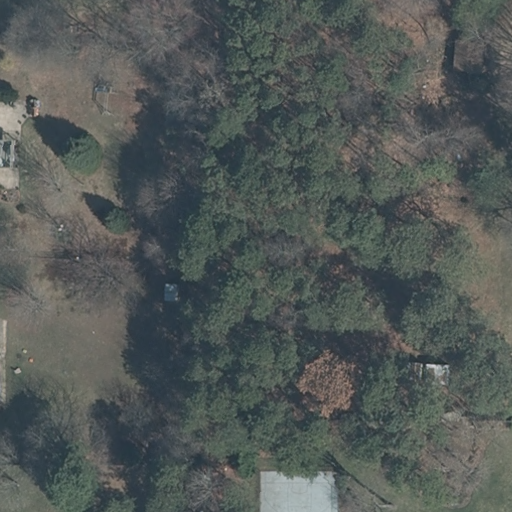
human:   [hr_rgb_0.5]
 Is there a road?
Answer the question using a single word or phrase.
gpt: no

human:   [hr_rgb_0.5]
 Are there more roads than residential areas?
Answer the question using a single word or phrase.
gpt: no

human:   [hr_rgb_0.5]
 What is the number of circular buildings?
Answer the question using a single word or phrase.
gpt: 0

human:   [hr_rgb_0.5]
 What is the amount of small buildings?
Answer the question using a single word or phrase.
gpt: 1

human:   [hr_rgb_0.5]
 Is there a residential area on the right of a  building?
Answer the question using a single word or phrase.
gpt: yes

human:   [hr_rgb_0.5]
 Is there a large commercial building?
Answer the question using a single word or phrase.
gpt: no

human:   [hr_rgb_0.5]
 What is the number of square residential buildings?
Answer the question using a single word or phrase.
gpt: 0

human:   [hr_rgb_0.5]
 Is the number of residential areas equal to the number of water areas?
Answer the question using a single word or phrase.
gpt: no

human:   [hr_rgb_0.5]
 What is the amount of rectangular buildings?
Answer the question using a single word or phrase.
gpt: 3

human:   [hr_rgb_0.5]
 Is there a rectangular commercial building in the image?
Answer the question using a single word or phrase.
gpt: no

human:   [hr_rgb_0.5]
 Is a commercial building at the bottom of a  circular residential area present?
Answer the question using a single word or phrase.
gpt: no

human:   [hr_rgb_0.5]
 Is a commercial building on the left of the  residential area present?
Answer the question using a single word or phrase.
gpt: no

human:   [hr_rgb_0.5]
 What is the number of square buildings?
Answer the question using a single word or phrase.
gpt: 0

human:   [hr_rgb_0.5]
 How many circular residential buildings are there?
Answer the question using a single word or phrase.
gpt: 0

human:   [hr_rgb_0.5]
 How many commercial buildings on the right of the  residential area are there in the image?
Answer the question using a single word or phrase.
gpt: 0

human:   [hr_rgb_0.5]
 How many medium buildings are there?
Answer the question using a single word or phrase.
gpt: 3

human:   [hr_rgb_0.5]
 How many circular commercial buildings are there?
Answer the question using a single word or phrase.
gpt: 0

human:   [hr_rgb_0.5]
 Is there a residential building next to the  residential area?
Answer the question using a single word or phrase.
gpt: yes

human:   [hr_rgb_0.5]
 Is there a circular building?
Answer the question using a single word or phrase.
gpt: no

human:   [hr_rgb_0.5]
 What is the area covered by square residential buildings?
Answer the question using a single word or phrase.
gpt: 0m2

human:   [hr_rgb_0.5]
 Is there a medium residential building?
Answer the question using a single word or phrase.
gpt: yes

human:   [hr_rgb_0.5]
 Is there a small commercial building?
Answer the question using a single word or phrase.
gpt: no

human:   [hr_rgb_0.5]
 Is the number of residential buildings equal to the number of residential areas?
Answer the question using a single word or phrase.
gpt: no

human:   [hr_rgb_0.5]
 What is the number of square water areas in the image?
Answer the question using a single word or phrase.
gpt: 0

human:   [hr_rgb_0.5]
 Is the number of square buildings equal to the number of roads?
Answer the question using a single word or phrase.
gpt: yes

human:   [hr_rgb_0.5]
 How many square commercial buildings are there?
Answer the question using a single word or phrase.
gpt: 0

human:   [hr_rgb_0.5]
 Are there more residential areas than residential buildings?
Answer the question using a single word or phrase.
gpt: no

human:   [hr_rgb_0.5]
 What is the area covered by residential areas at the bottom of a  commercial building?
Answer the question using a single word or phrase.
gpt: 0m2

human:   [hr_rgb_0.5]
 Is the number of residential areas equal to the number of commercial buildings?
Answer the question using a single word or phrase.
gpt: no

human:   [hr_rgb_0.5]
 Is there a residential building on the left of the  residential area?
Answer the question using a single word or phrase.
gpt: yes

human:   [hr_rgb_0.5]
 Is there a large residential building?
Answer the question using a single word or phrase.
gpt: no

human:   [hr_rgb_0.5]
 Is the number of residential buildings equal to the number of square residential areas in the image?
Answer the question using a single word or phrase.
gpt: no

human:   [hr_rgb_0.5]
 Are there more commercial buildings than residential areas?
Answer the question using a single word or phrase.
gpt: no

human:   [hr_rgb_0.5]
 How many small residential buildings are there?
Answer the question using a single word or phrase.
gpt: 0

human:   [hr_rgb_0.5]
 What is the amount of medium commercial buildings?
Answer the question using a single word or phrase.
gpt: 0

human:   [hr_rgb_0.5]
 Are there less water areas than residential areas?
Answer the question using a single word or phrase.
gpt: yes